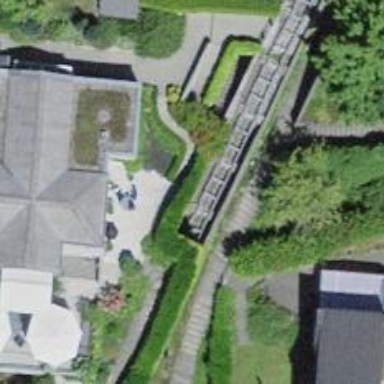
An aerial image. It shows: Residential building.